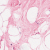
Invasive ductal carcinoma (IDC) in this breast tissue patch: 0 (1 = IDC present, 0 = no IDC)